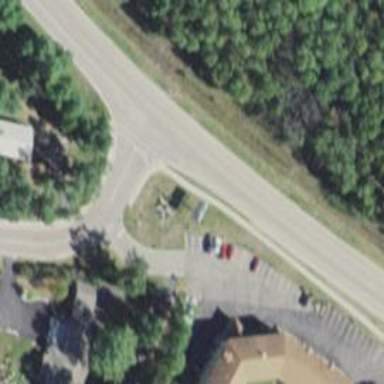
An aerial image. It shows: Uncontrolled crossing on the road.